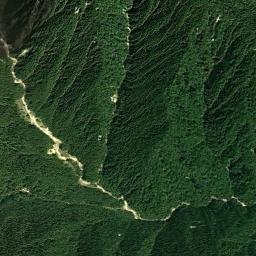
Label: mountain